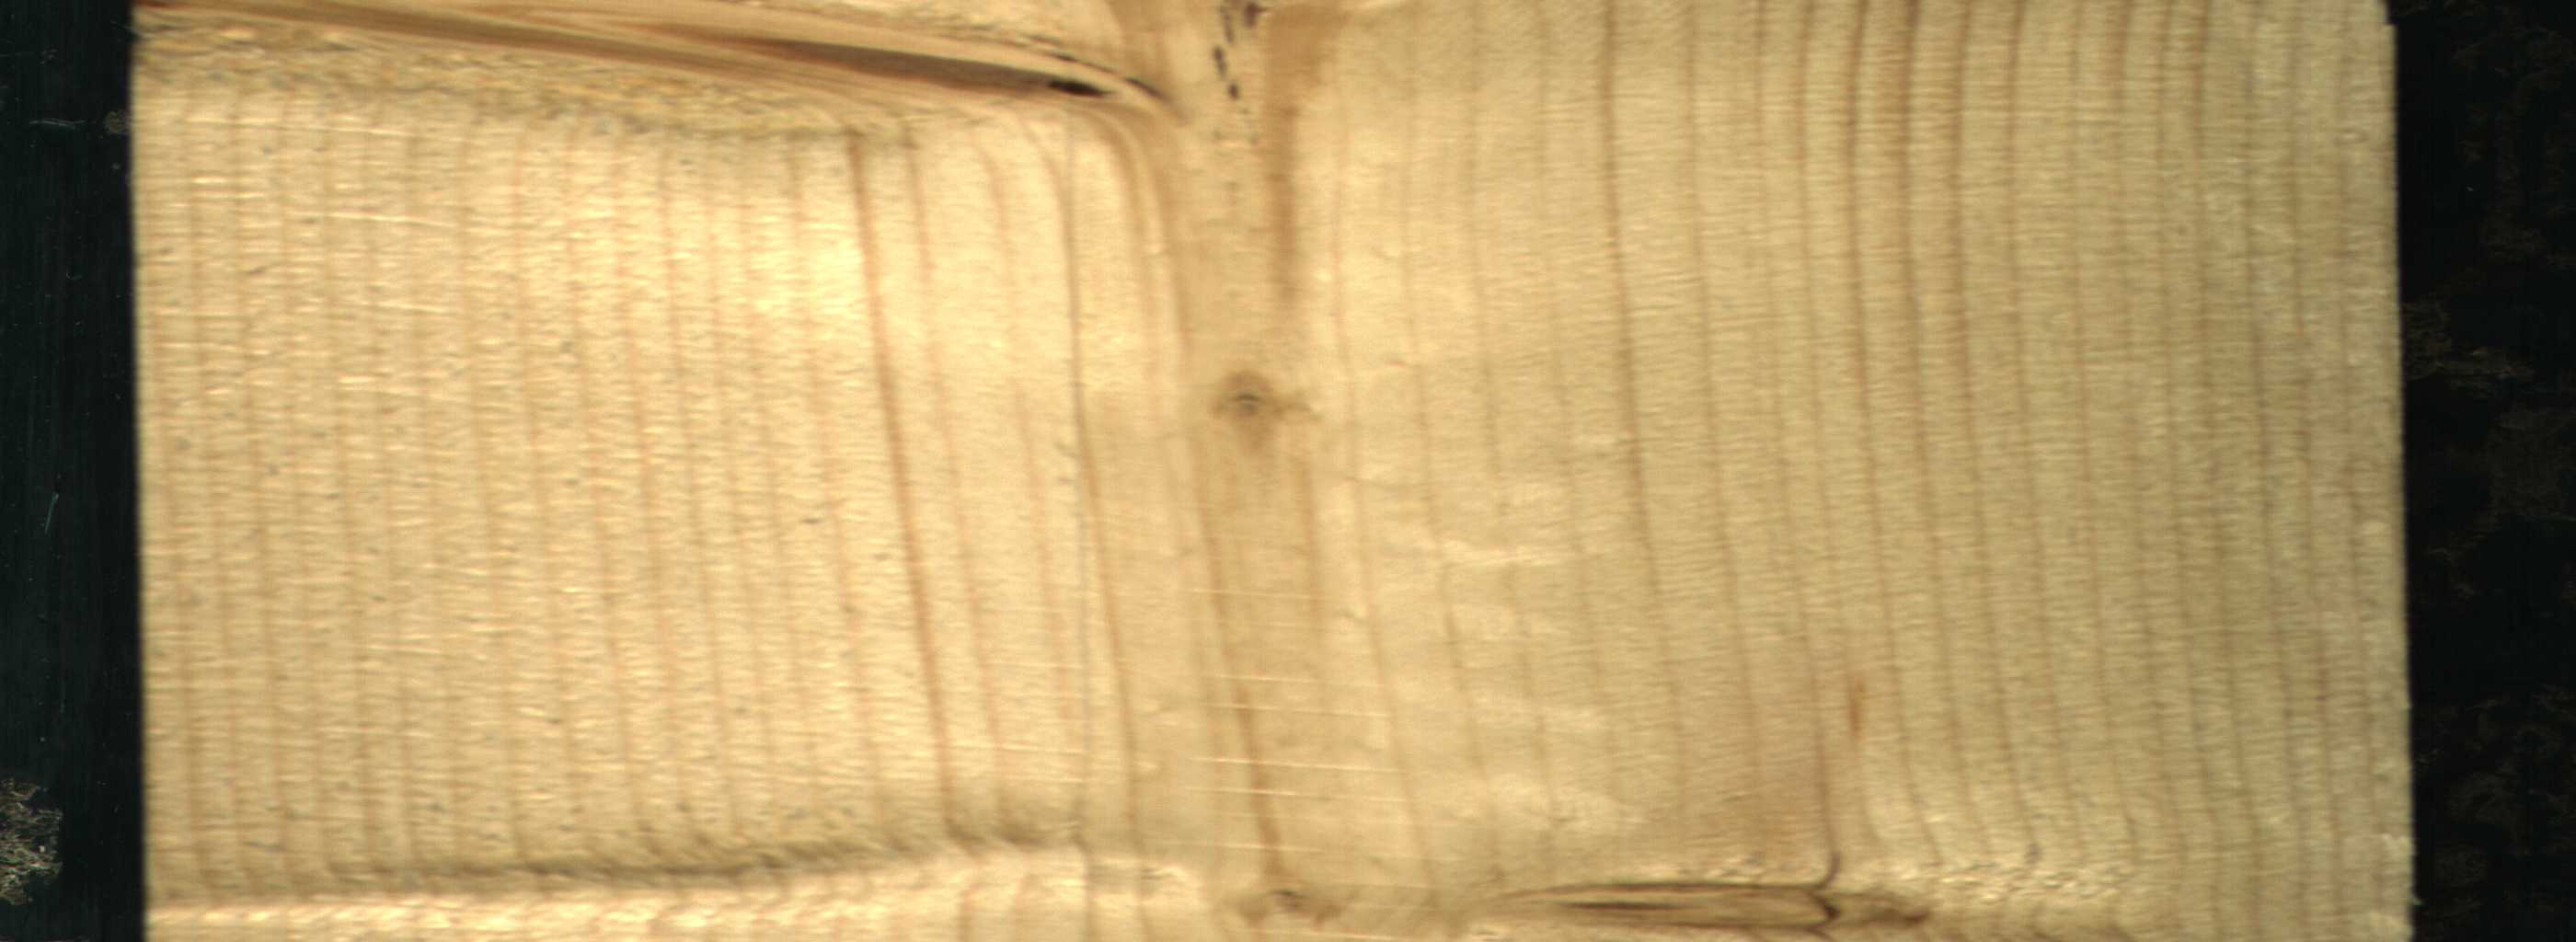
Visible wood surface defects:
Dead_Knot
Live_Knot
Live_Knot